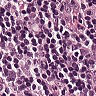
Metastatic tissue present: yes